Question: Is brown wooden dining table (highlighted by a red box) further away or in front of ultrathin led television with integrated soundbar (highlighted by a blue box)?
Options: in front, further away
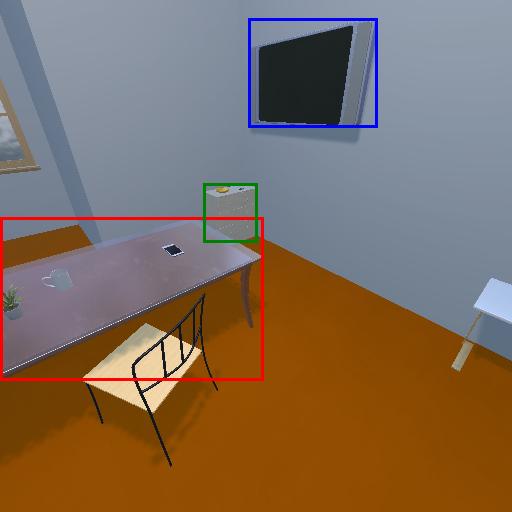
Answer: in front